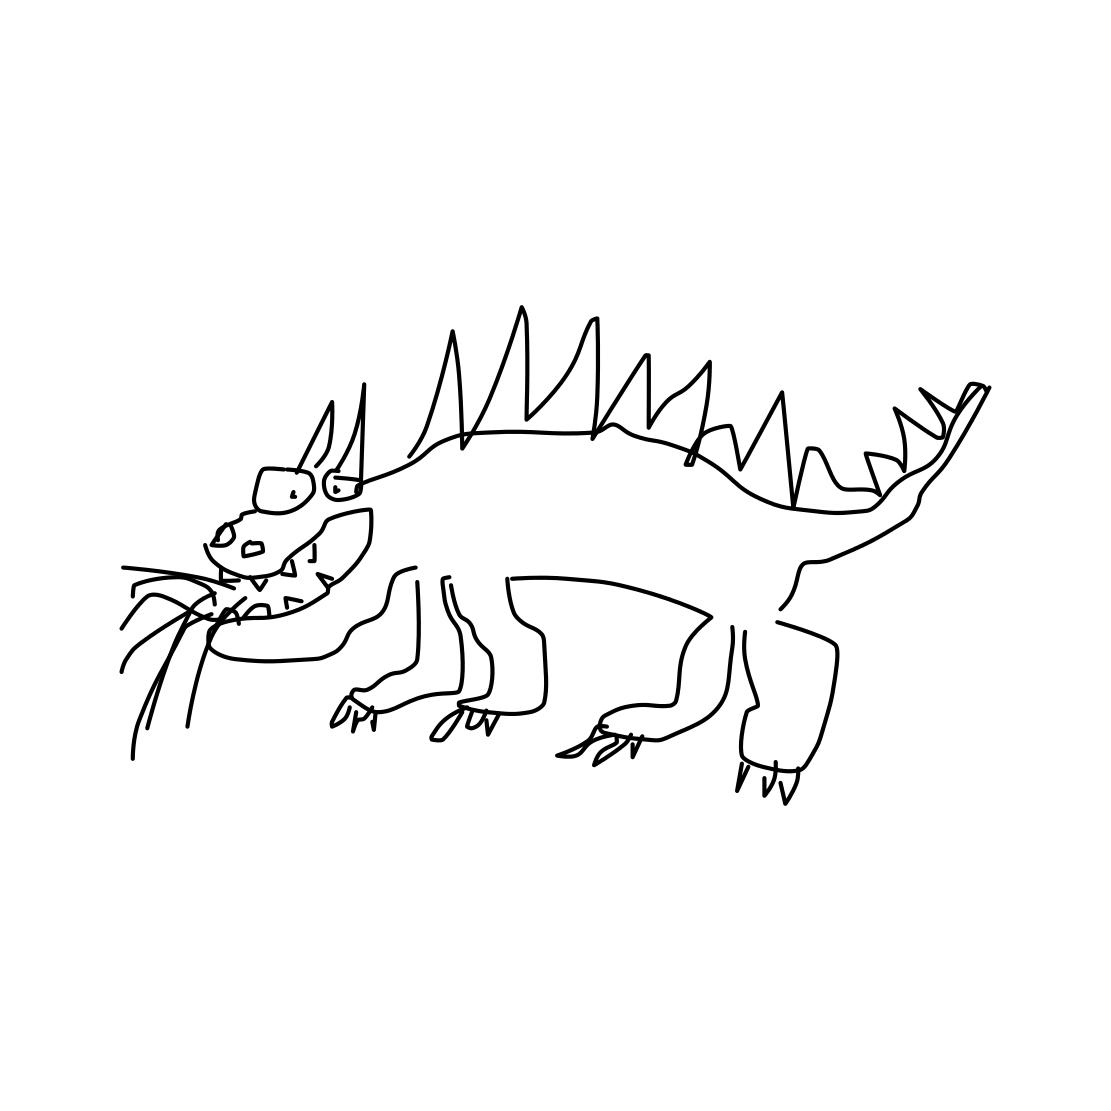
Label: dragon